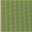
Piece: xx